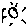
Label: sun